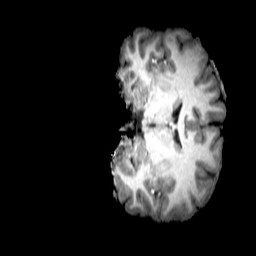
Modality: T1w
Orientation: coronal